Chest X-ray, PA view. Patient: 55 years old, sex M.
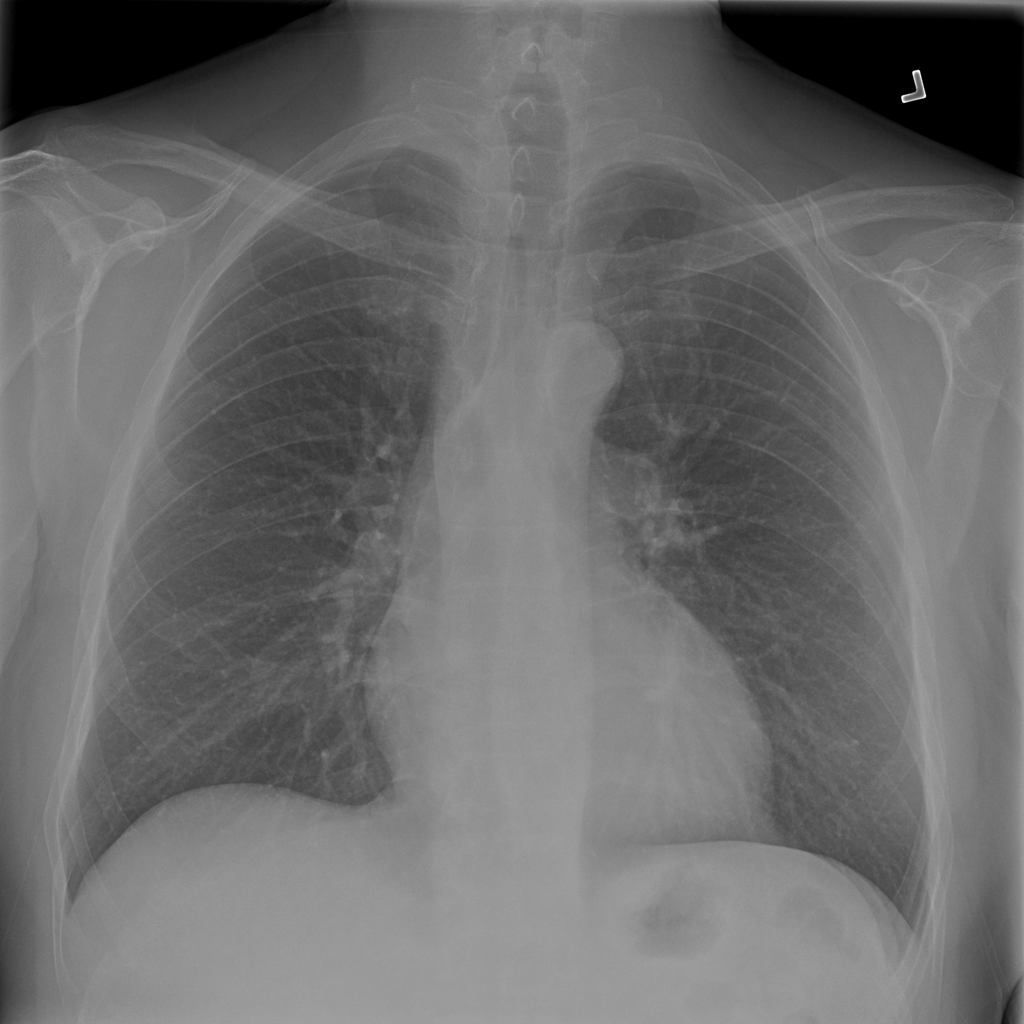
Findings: No Finding